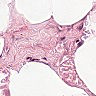
Metastatic tissue present: no